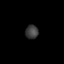
Tissue: prostate
Cell type: Fibroblasts
Senescence score: 0.6869
Nuclear area (px): 176
Mean DAPI intensity: 60.261